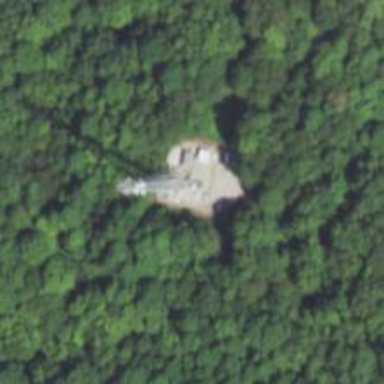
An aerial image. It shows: Communication mast tower.